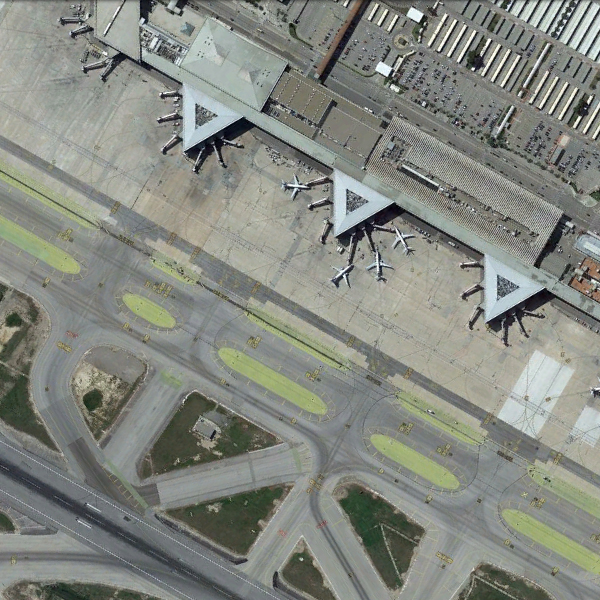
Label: Airport